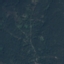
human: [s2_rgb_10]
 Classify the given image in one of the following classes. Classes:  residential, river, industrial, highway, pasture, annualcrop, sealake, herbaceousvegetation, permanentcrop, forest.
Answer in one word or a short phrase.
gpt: Forest